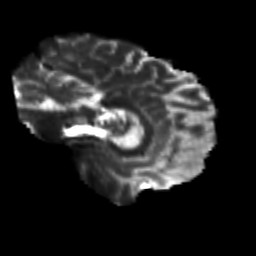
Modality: T2w
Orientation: sagittal
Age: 29
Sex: male
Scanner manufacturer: siemens
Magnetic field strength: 3 T
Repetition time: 3.5 s
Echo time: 0.125 s